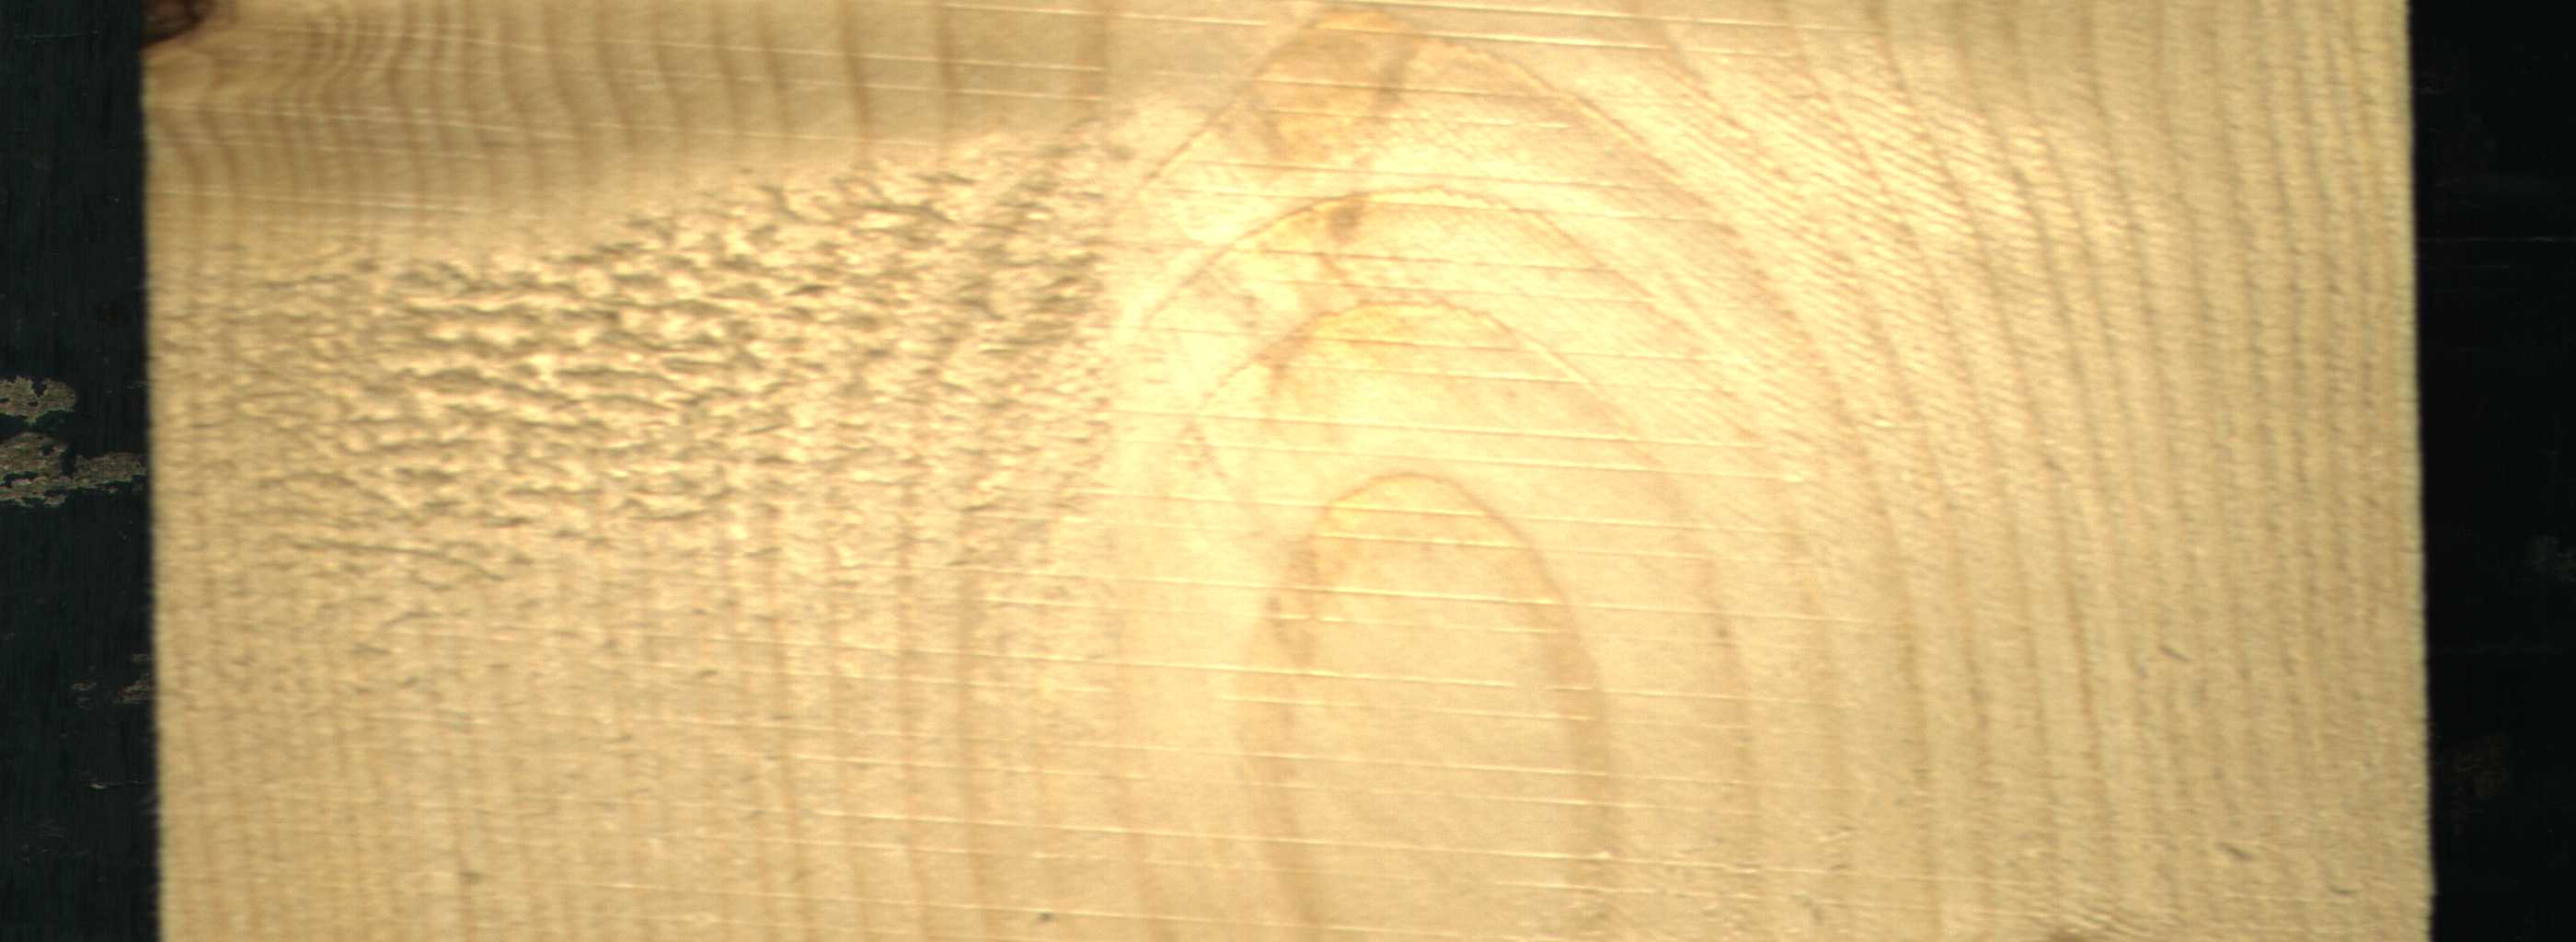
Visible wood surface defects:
Live_Knot